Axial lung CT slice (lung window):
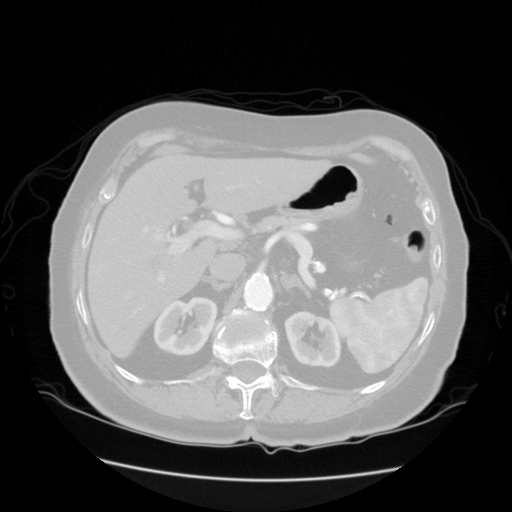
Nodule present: no